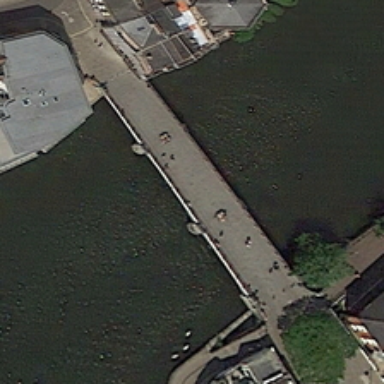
A bridge is on a river with several buildings in two sides of it .